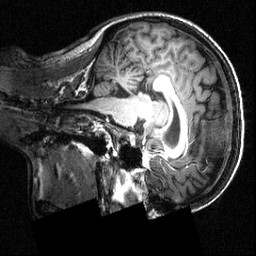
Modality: T1w
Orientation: sagittal
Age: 28
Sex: female
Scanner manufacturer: siemens
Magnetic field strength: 3.951 T
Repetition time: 1.5 s
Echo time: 0.00335 s